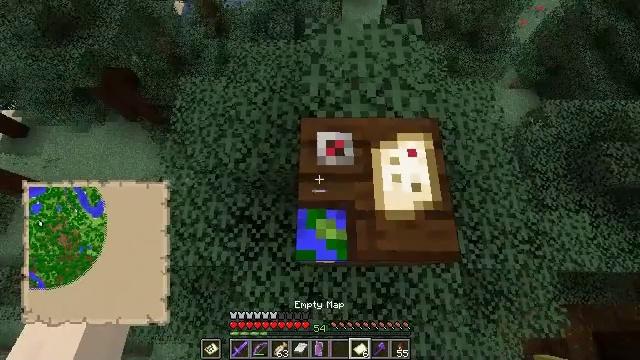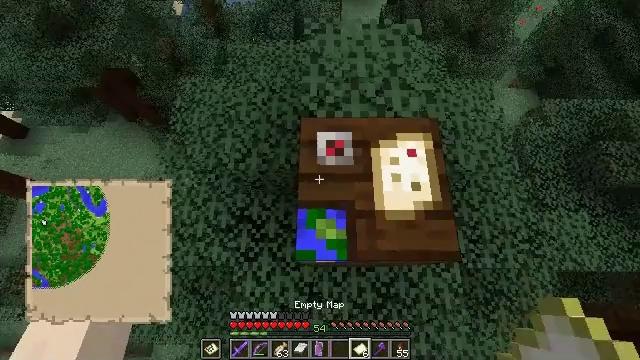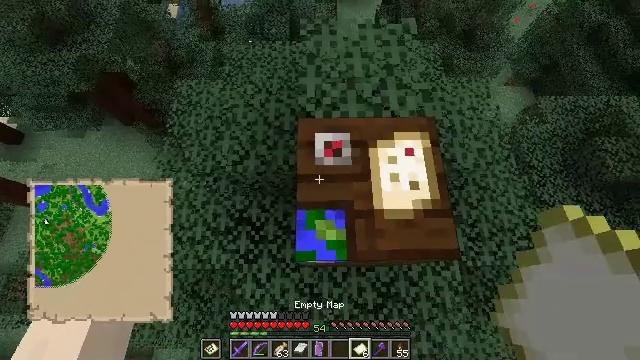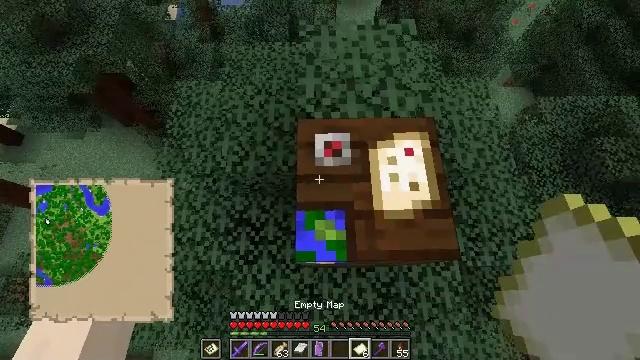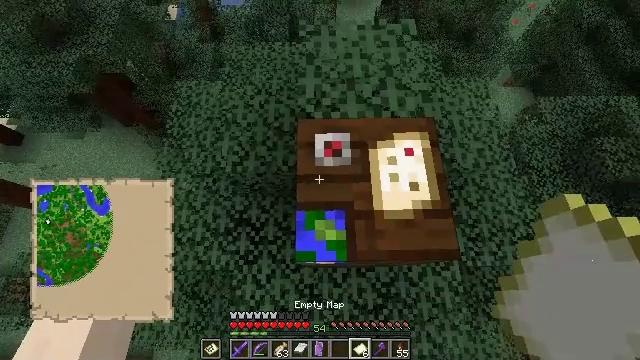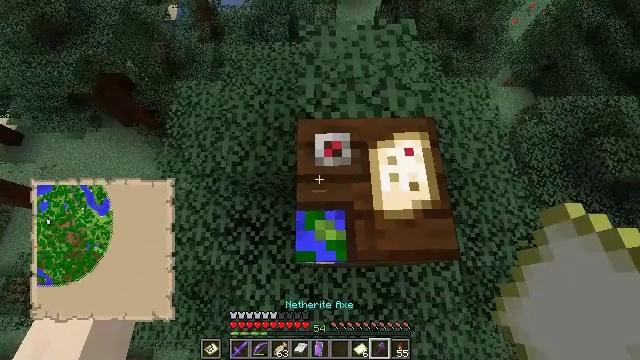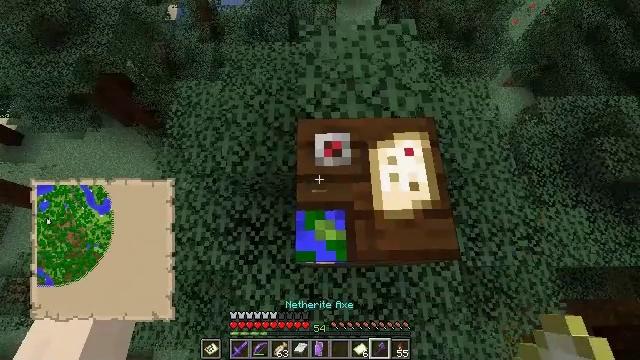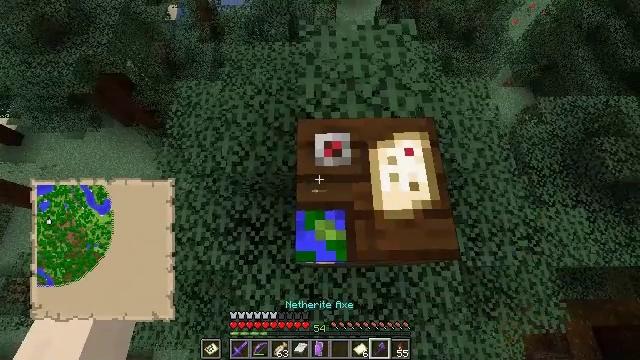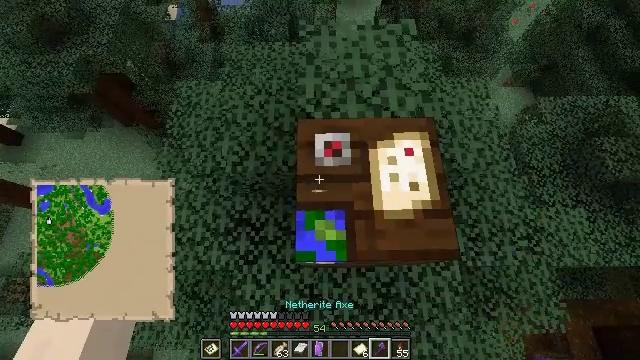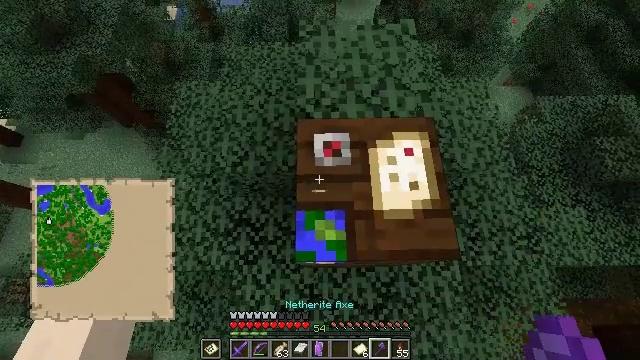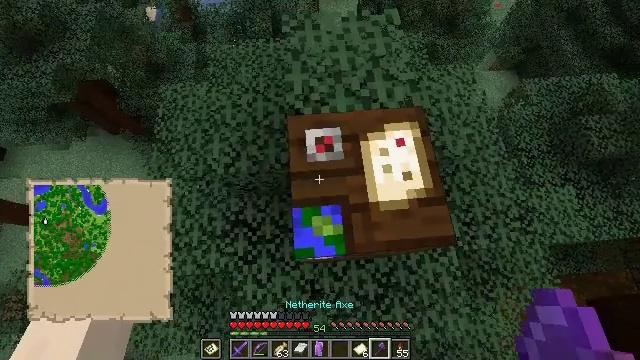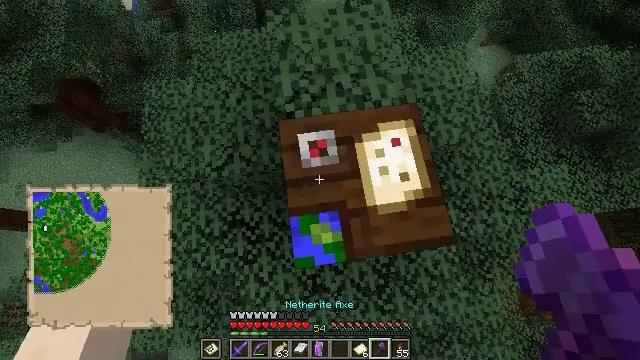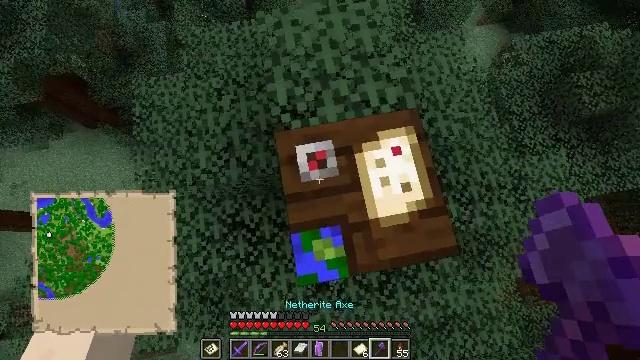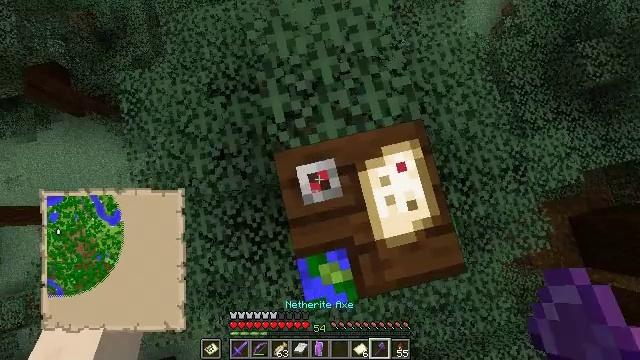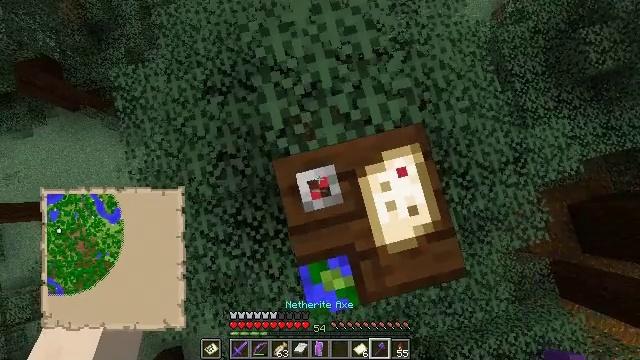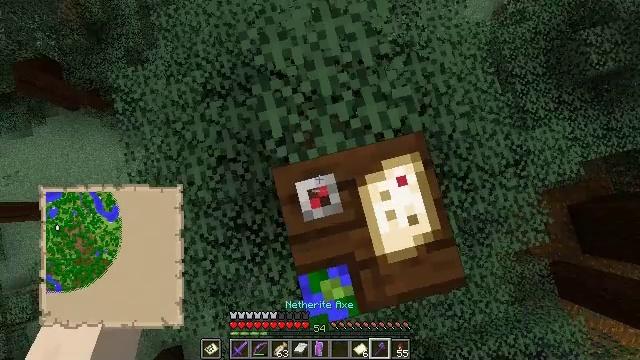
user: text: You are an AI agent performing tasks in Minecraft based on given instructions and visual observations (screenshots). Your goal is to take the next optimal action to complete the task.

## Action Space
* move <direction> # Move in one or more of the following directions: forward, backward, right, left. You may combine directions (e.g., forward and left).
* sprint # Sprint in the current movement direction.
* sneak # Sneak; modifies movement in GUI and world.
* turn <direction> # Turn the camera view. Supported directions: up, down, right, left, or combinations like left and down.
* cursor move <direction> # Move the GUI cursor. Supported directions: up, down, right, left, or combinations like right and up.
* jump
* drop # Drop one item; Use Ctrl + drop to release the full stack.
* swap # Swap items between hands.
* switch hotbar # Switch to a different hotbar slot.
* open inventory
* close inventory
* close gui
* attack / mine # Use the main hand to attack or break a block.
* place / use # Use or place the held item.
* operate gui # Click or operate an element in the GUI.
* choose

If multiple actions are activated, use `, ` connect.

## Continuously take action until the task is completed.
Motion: motion action
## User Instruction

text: Get the cartography table into your inventory.
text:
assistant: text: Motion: no_op
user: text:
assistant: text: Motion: turn right
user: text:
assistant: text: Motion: no_op
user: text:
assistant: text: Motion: no_op
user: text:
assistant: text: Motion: no_op
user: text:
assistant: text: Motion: no_op
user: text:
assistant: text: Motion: no_op
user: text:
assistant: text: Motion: no_op
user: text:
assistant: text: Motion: no_op
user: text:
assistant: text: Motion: move forward, turn right and down
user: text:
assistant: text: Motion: move forward, turn right and down
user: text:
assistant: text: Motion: move forward, turn right and down
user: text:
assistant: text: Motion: move forward, turn right and down
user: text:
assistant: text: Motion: turn right and down
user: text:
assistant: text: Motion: no_op
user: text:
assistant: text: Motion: no_op
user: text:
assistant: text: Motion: attack / mine
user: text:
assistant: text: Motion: attack / mine
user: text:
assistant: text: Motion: turn down, attack / mine
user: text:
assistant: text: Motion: turn right and down, attack / mine
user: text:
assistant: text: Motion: attack / mine
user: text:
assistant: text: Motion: attack / mine
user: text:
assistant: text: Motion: attack / mine
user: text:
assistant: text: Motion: attack / mine
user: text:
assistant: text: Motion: no_op
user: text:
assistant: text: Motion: no_op